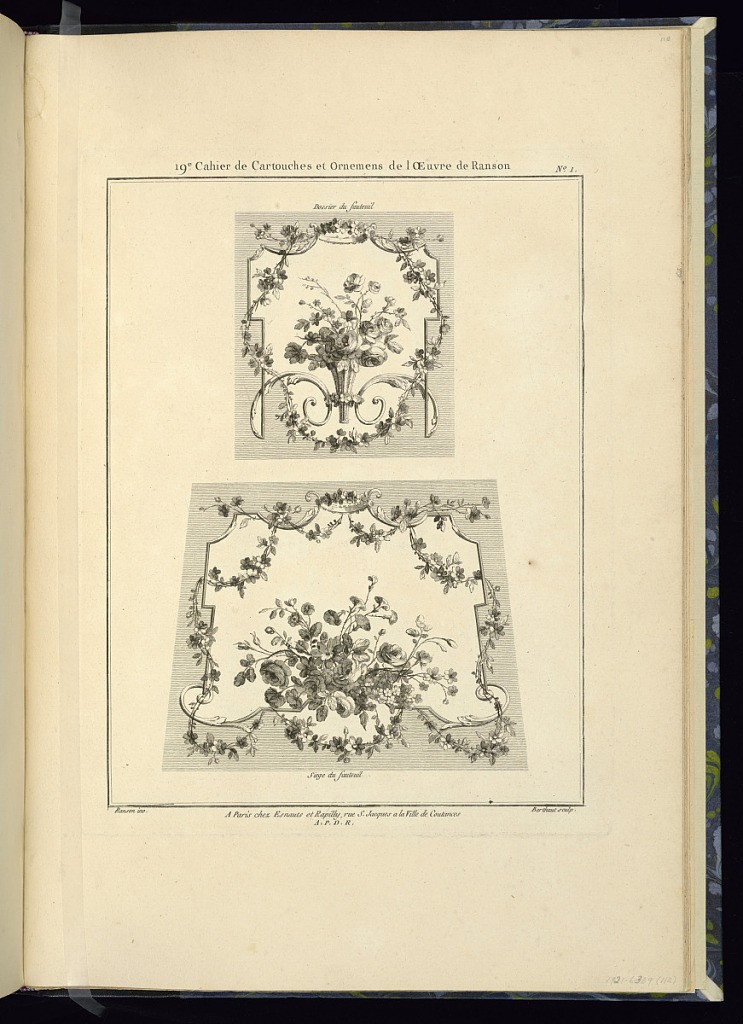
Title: Title Page
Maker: Pierre Ranson, French, 1736–1786
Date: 1778
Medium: Etching on laid paper
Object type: Print
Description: Title page and designs for upholstered back and seat covers featuring festoons of flowers, basket, and crowns of flowers, and scrolling acanthus leaves (rinceaux). The sections are labelled - back of armchair, and seat of armchair. The plate is titled, numbered, and signed.